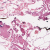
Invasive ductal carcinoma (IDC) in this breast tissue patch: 0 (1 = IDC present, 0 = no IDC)